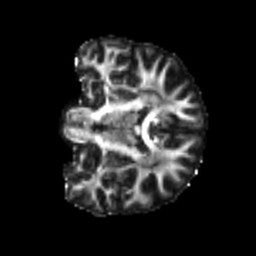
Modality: FA
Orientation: coronal
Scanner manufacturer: siemens
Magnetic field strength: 3 T
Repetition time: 4 s
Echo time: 0.0594 s